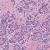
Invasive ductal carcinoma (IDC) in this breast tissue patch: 1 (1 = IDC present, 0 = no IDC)